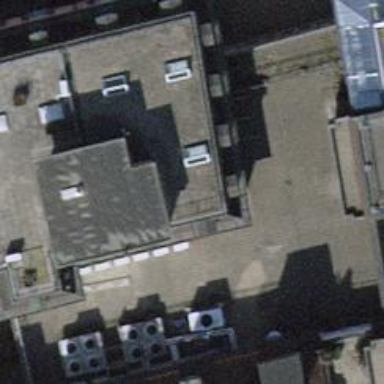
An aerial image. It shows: View of roof of building.